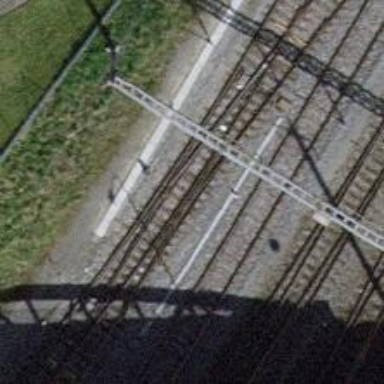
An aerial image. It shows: Railway switch.